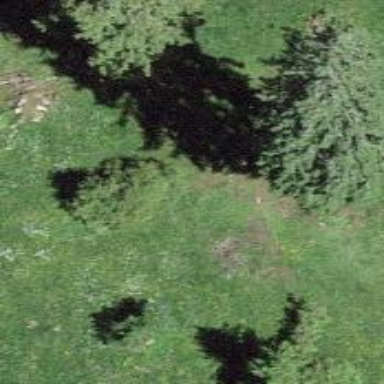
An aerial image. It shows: Single tag "natural: tree."